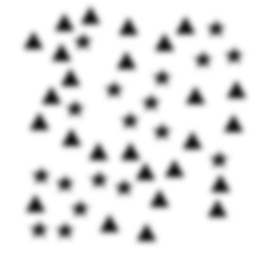
Squares: 0
Triangles: 26
Stars: 18
Total shapes: 44